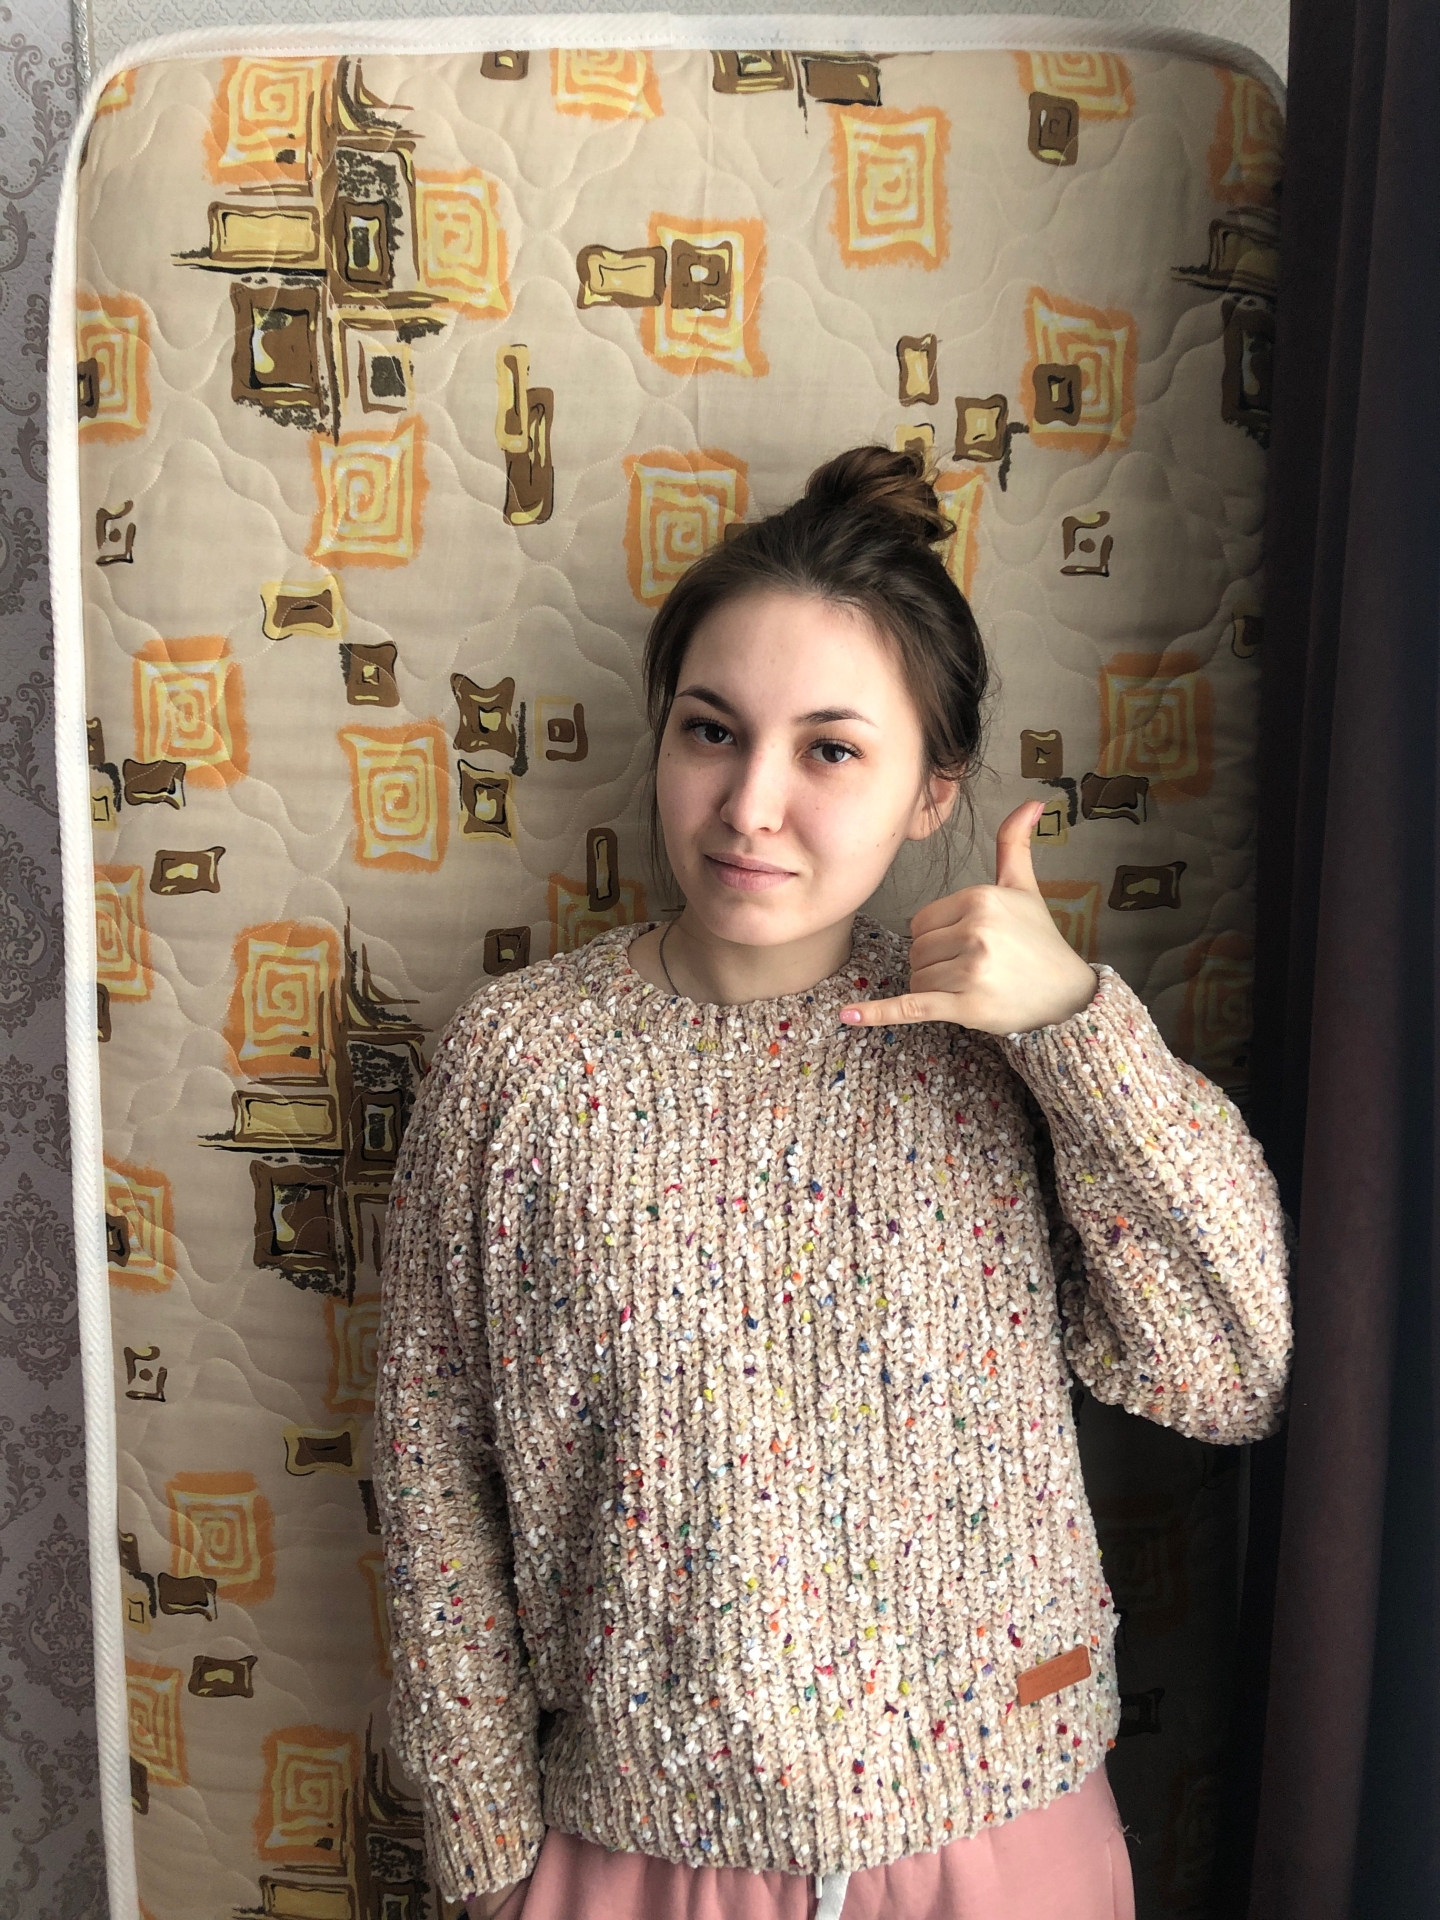
Label: clear